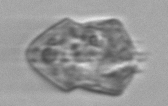
Label: Strombidium_inclinatum